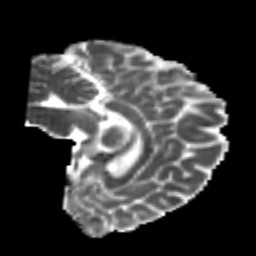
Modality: MD
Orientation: sagittal
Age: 25
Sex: female
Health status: healthy
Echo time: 0.074 s